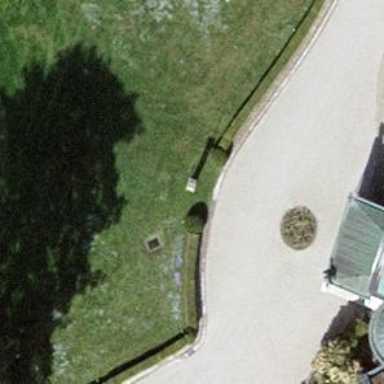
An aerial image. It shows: Path designated for golf carts.